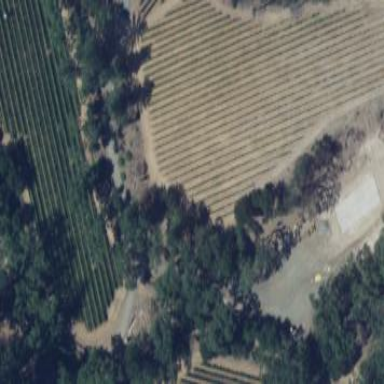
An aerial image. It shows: Vineyard growing grapes.